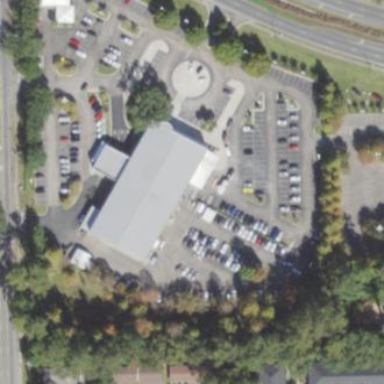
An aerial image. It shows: Commercial area with car shop.